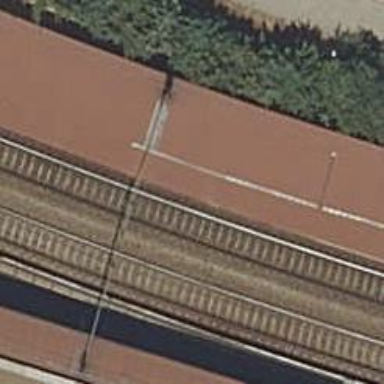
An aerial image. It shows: Stop position for public transport on the railway.